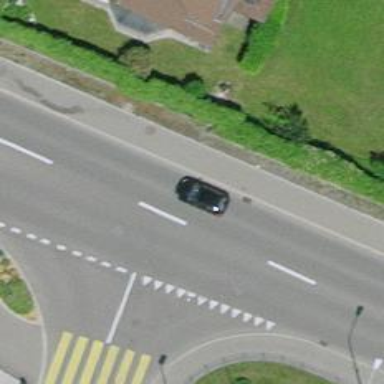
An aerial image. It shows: Primary road with asphalt surface.